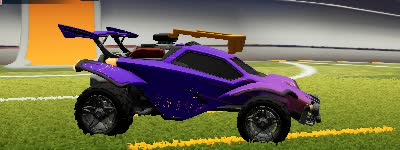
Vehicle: octane